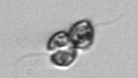
Label: Corymbellus